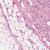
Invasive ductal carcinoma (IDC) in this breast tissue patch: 1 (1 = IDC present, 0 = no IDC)